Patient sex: F
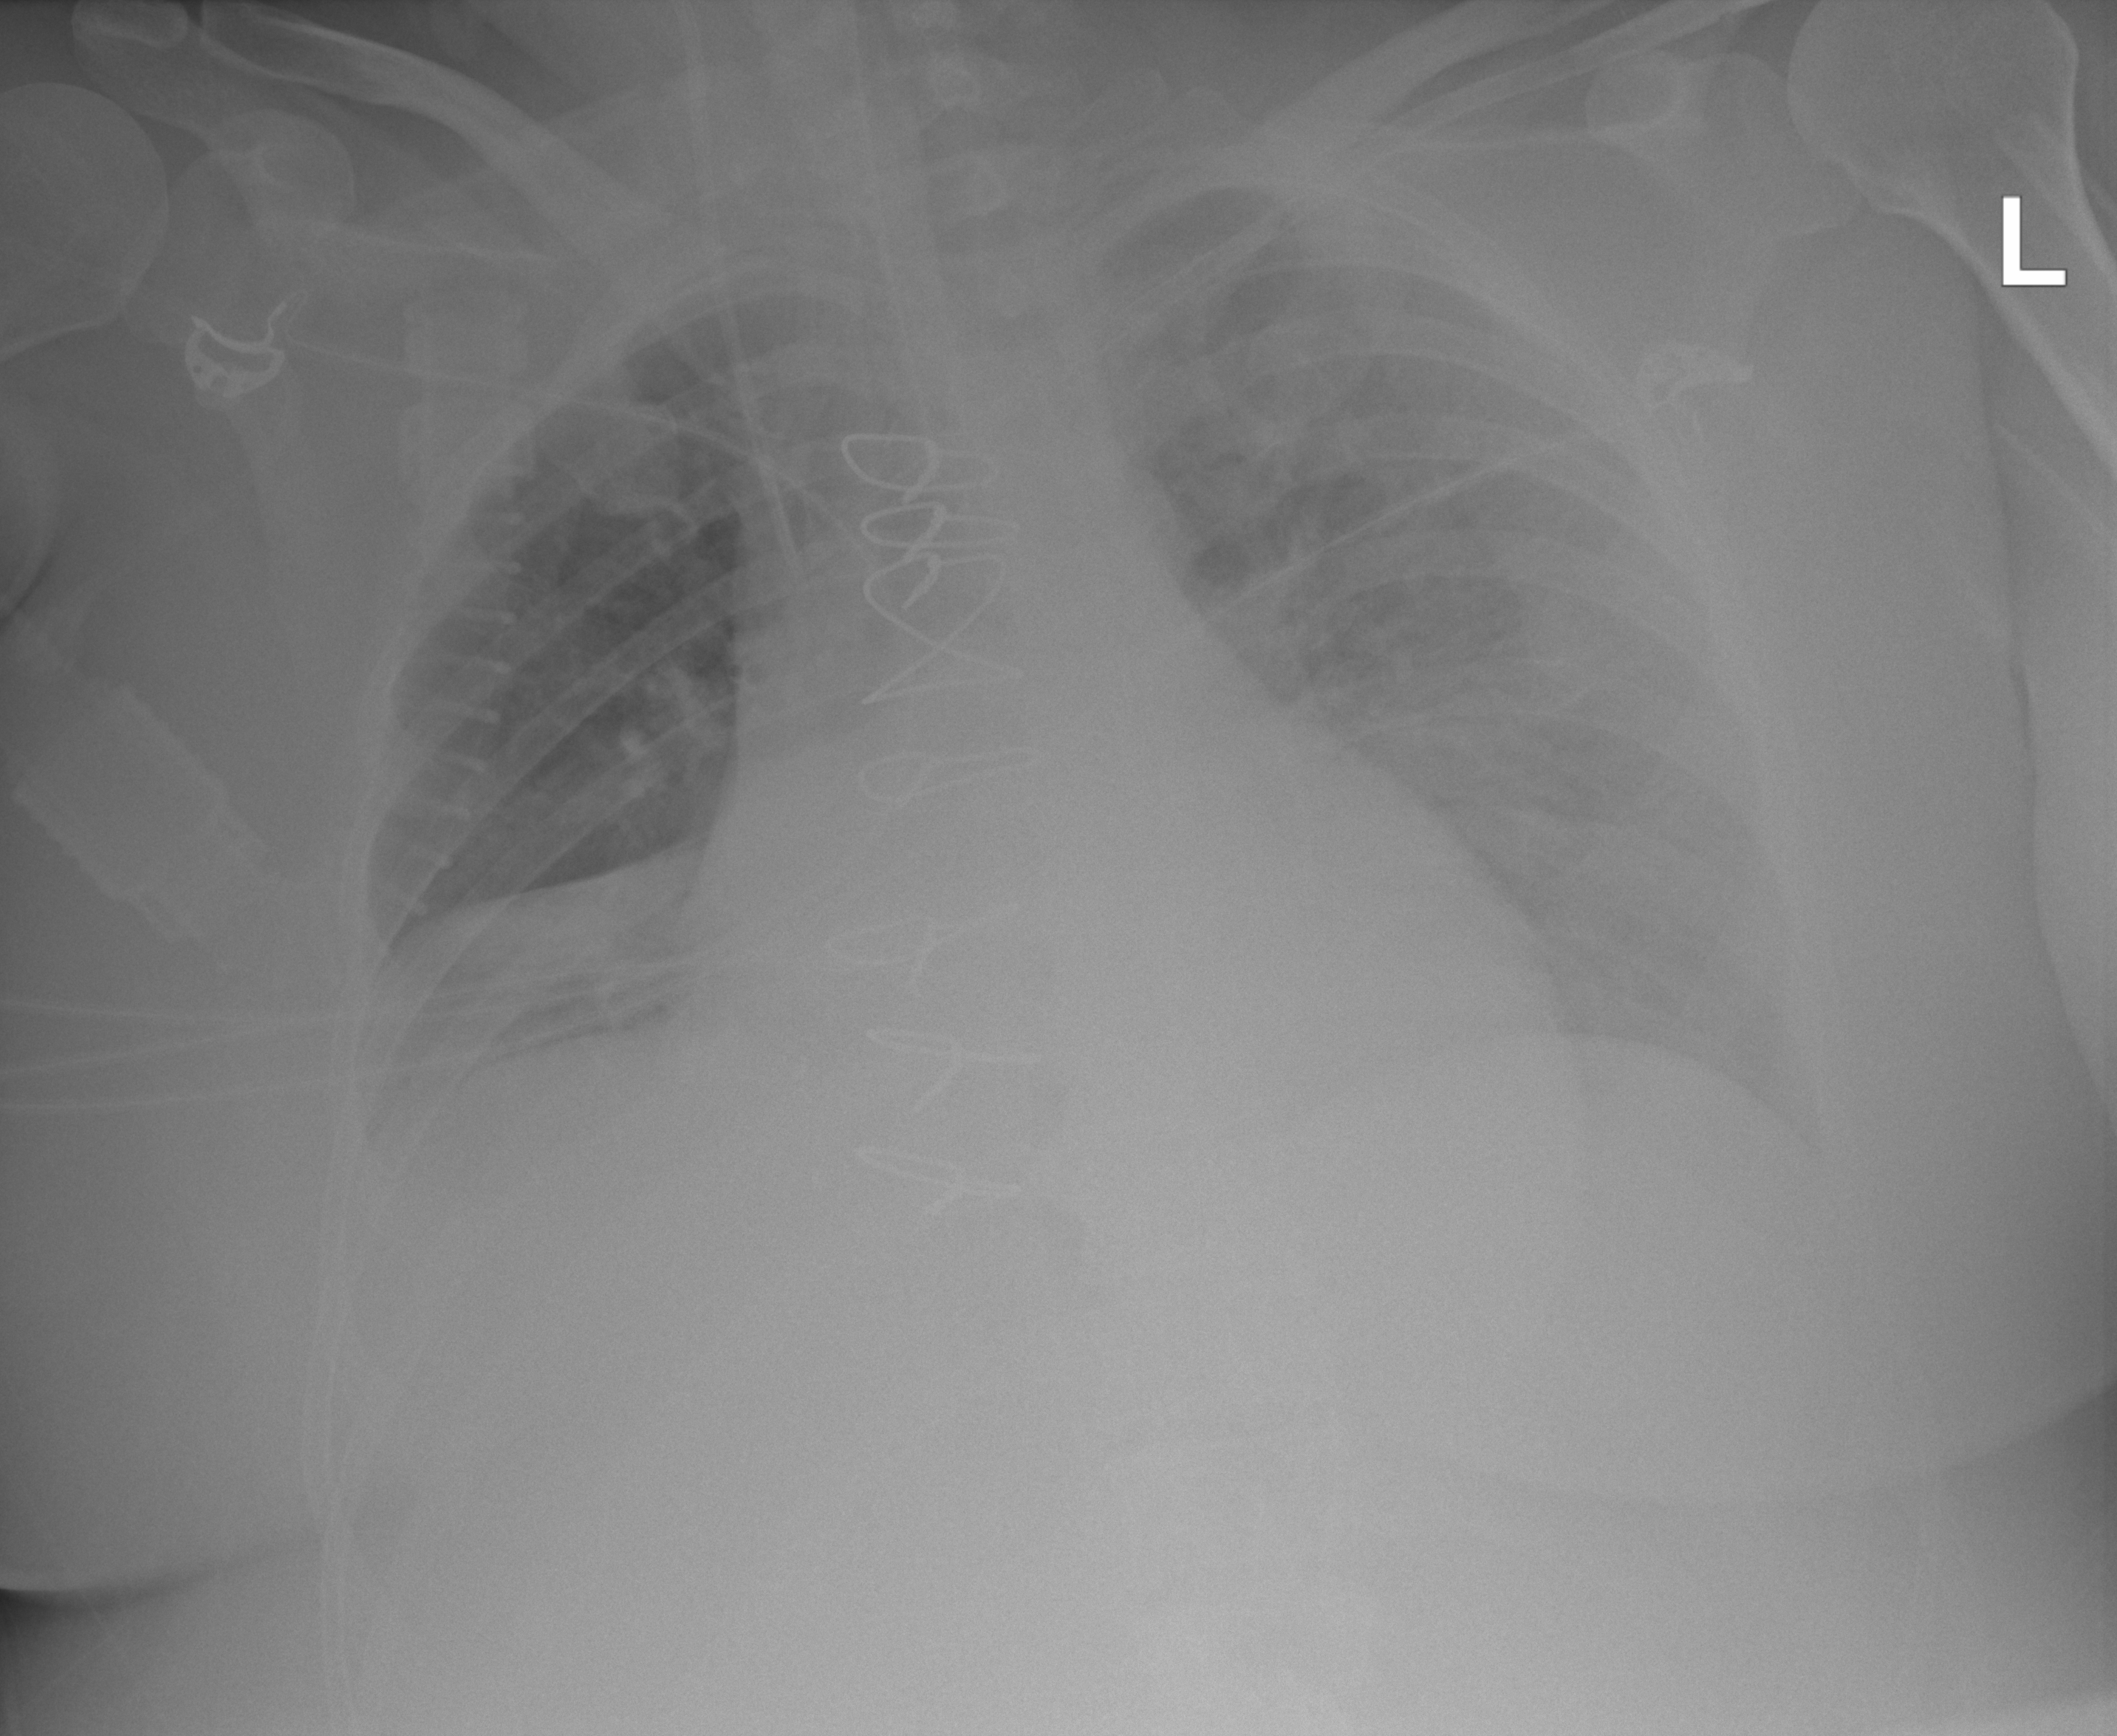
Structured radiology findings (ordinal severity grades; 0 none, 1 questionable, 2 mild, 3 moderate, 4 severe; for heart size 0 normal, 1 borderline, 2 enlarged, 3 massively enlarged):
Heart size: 1
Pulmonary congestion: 2
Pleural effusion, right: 3
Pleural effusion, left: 2
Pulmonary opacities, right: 0
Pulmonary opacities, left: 0
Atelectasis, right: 2
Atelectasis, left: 2